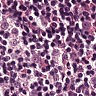
Metastatic tissue present: yes